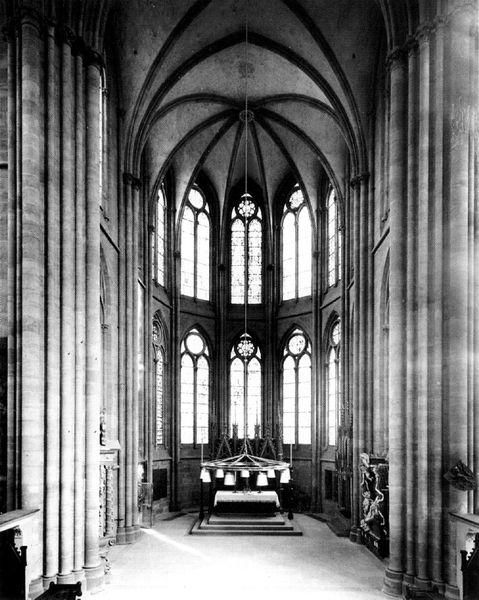
Titel: Elisabethkirche in Marburg
Standort: Marburg, Elisabethkirche (EU - D - H)
Schlagwörter: weiß, fenster, grau, lampe, lampen, licht, schwarz, säule, säulen, stein, tischdecke, kirche, boden, innen, gotik, bogen, kuppel, treppen, kerzen, leuchter, stufen, hoch, foto, fotografie, bögen, gewölbe, kreuz, dom, rippen, mosaik, altar, dienste, rosette, altarraum, chor, opfer, basis, gothik, fotographie, rosetten, aufstrebend, gerippe, kreuzgang, neuegotik